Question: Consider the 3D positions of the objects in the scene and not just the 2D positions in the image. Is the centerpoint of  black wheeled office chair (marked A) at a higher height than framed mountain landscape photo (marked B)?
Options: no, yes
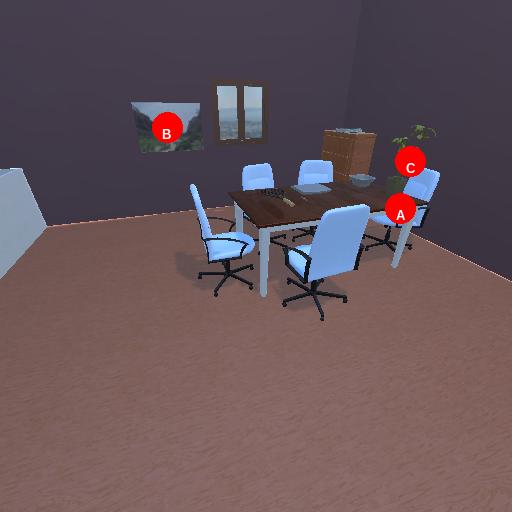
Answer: no